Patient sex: M
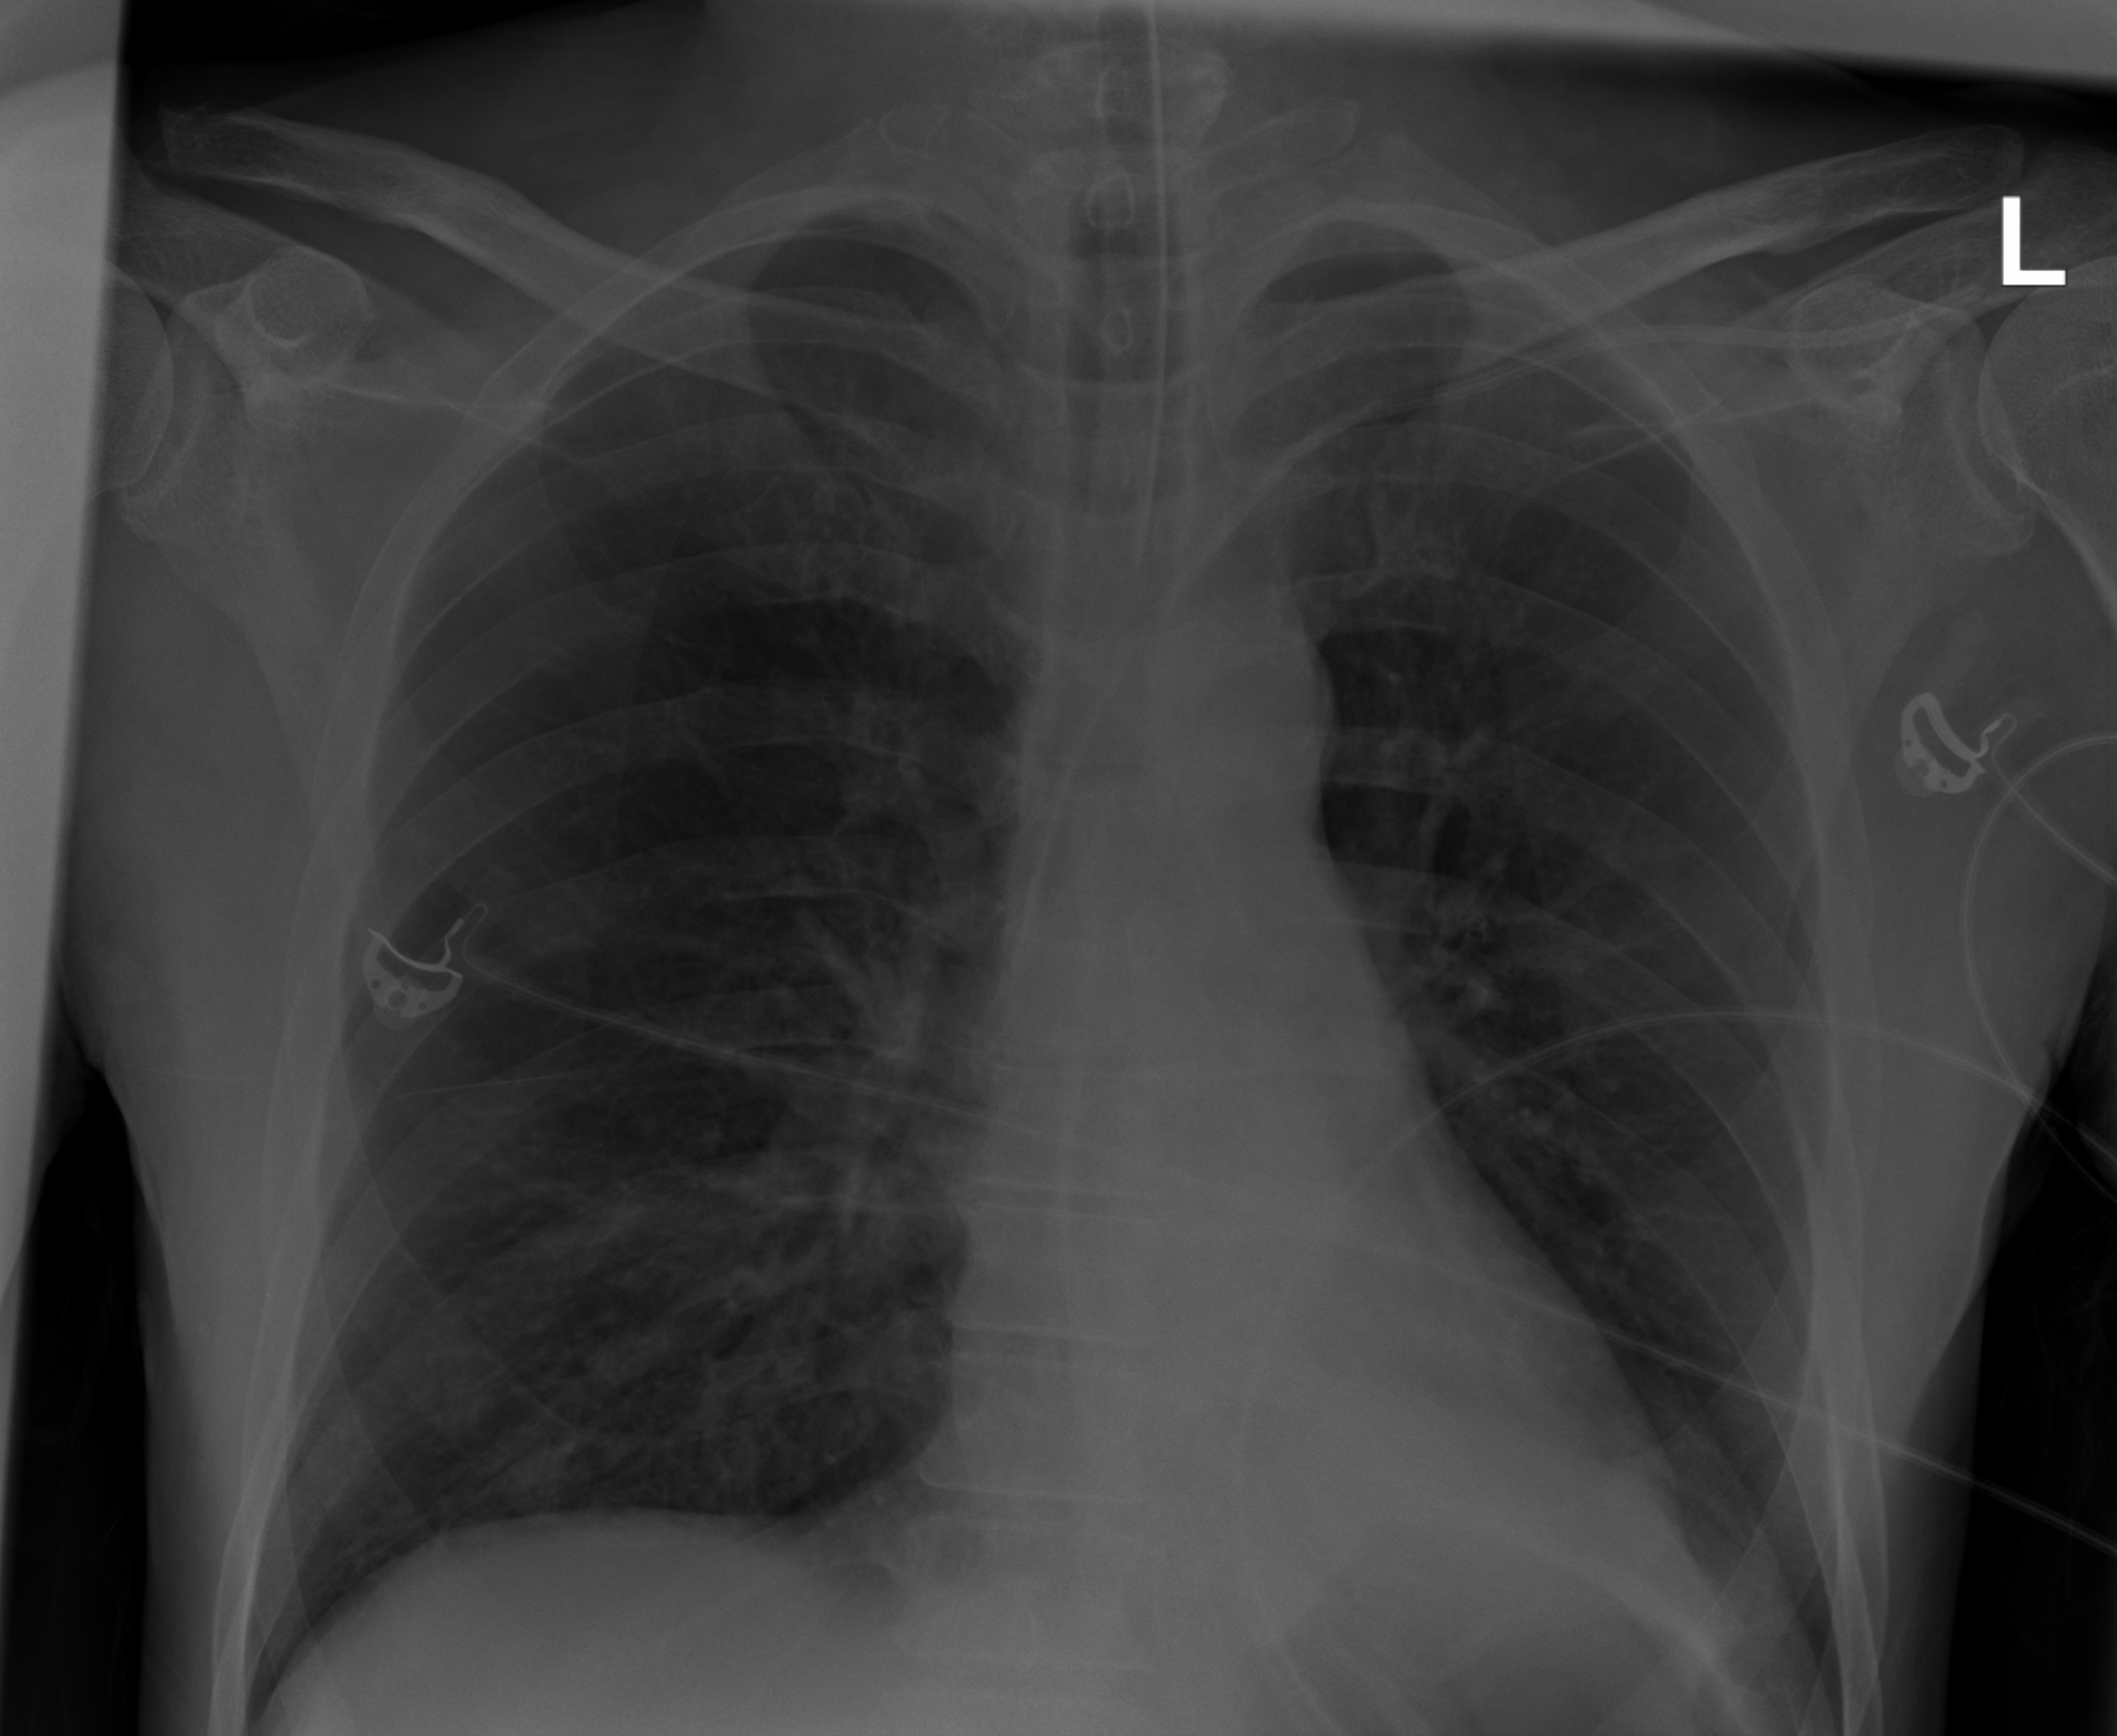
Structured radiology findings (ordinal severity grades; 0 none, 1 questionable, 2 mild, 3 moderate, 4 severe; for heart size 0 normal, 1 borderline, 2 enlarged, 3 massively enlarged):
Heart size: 0
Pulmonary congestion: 0
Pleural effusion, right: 0
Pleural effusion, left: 0
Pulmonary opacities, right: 2
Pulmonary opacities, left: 0
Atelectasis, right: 2
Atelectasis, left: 0